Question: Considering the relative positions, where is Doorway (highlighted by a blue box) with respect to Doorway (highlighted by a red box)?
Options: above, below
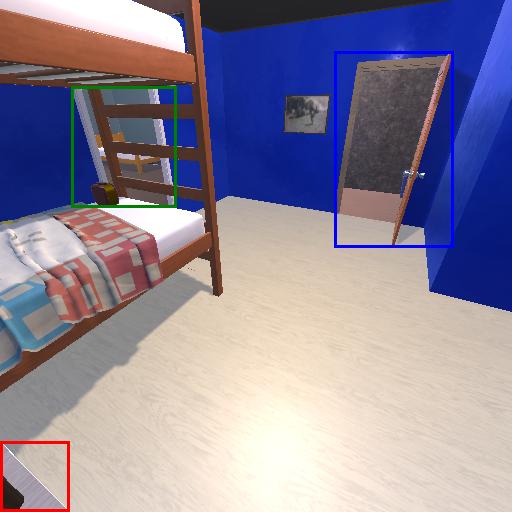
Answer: above